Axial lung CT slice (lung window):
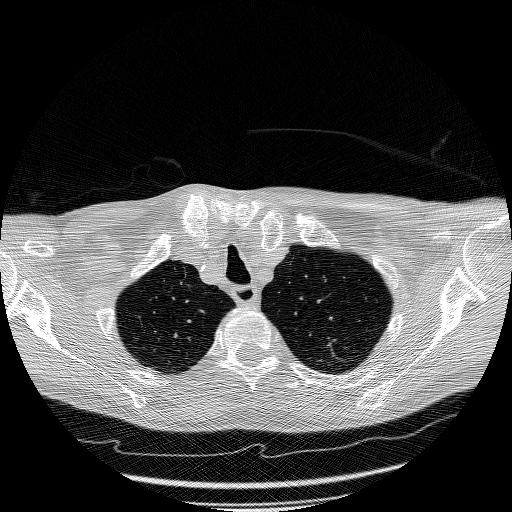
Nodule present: no